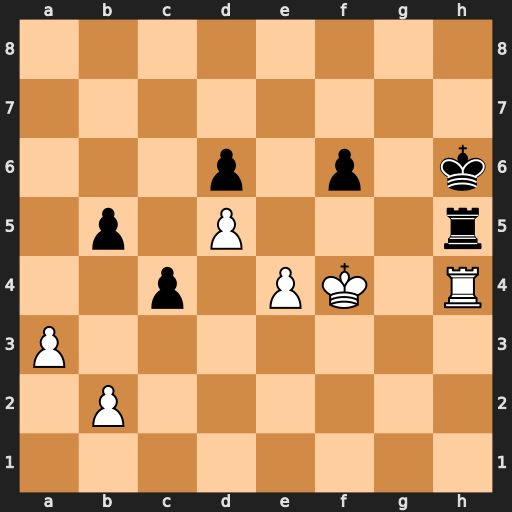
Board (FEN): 8/8/3p1p1k/1p1P3r/2p1PK1R/P7/1P6/8
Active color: w
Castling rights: -
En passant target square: -
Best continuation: Rxh5+ Kxh5 Kf5 c3 bxc3